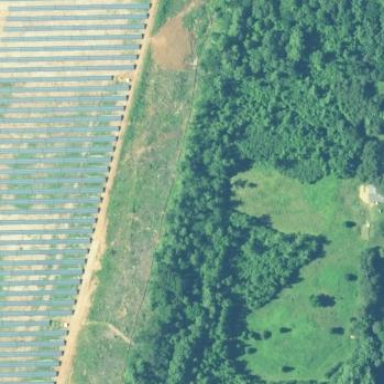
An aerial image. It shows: Solar power plant with photovoltaic technology surrounded by fence.